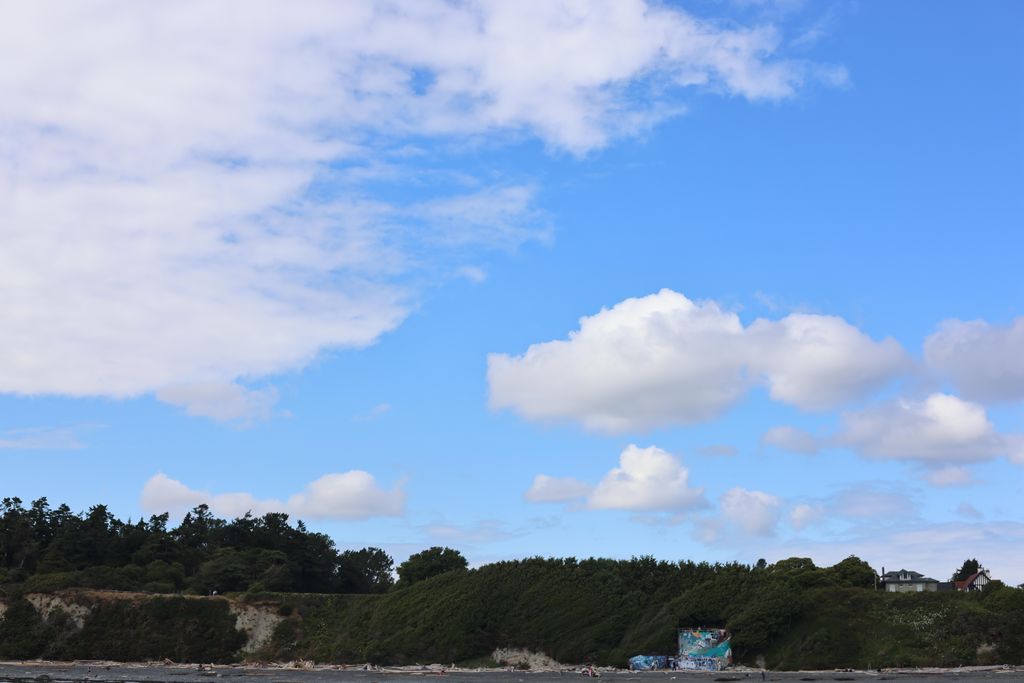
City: victoria